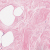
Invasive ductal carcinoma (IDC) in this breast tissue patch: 0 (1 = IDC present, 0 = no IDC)